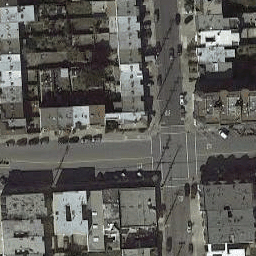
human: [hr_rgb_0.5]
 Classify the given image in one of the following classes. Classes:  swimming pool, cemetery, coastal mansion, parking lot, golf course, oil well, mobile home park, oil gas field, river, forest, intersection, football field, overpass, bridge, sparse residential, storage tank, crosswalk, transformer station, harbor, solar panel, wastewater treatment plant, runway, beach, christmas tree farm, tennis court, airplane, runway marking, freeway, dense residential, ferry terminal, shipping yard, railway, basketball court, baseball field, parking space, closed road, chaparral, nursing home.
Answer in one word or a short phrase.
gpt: intersection